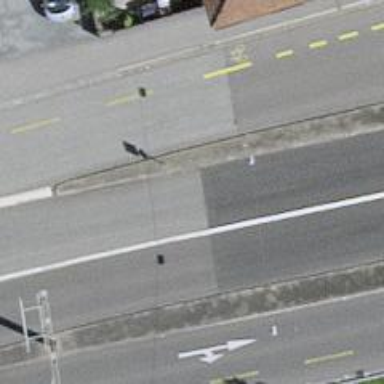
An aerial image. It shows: Asphalt road at the secondary link level.